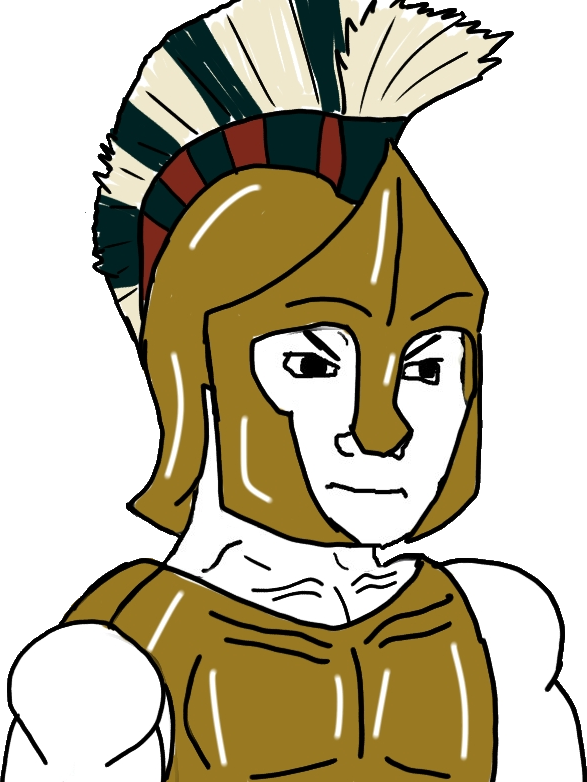
Label: 5_Stronkjak